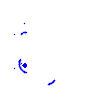
Particle: kaon